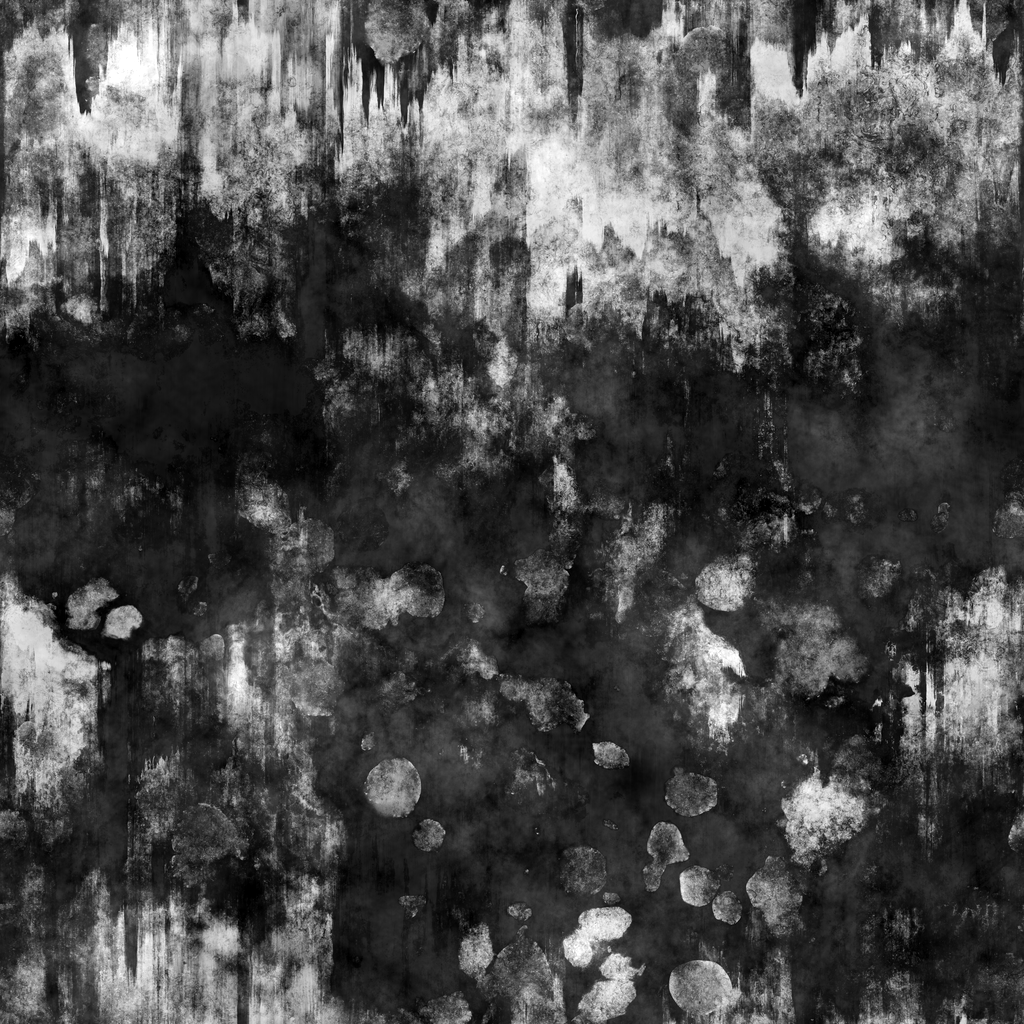
Texture map type: Displacement